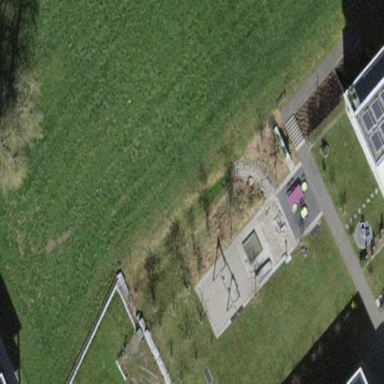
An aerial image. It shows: Playground on grassy land.